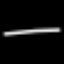
Label: line